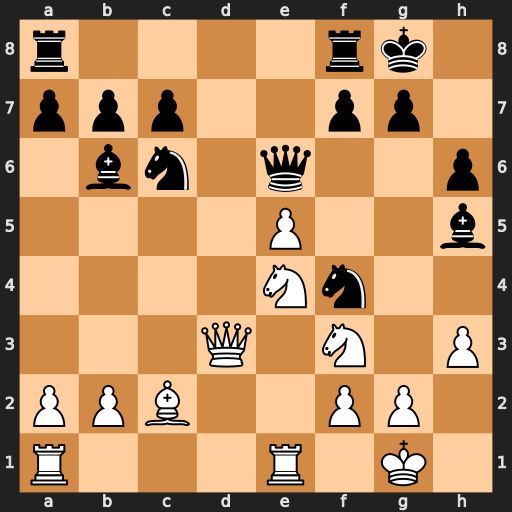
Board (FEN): r4rk1/ppp2pp1/1bn1q2p/4P2b/4Nn2/3Q1N1P/PPB2PP1/R3R1K1
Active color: w
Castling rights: -
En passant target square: -
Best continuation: Nf6+ gxf6 Qh7#